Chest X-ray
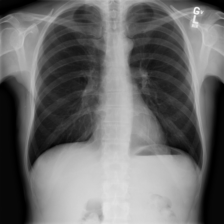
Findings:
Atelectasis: negative
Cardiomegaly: negative
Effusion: negative
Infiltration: positive
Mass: negative
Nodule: positive
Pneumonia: negative
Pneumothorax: negative
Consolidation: negative
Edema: negative
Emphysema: negative
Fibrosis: negative
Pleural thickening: negative
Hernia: negative